Field crop: maize
Growth stage: 2
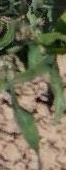
Species: maize